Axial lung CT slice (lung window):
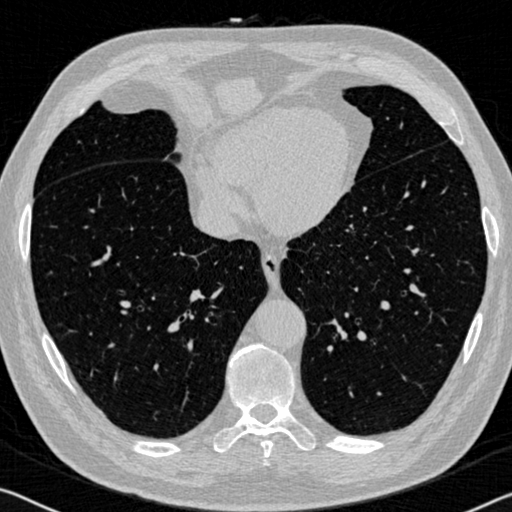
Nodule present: no